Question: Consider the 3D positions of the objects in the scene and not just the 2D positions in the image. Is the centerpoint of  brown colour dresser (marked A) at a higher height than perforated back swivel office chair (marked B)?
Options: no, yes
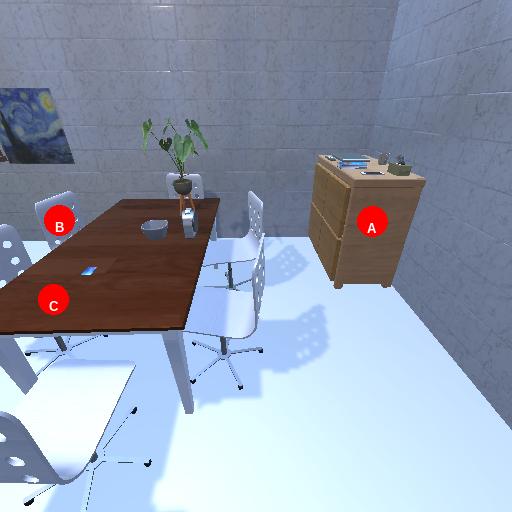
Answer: no